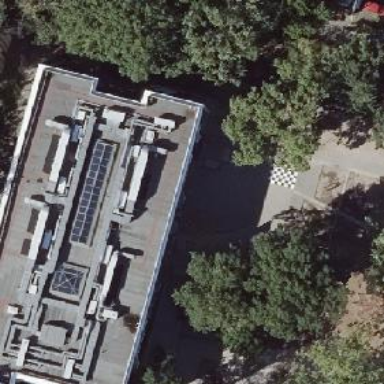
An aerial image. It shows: Flat-roofed school building.